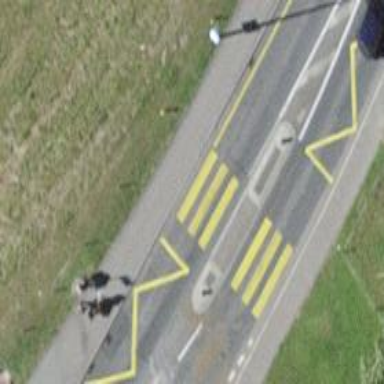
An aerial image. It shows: Traffic island located on footway.